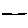
Label: line